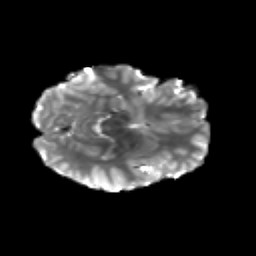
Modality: T2w
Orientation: axial
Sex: female
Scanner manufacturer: siemens
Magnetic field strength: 3 T
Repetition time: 5 s
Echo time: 0.071 s